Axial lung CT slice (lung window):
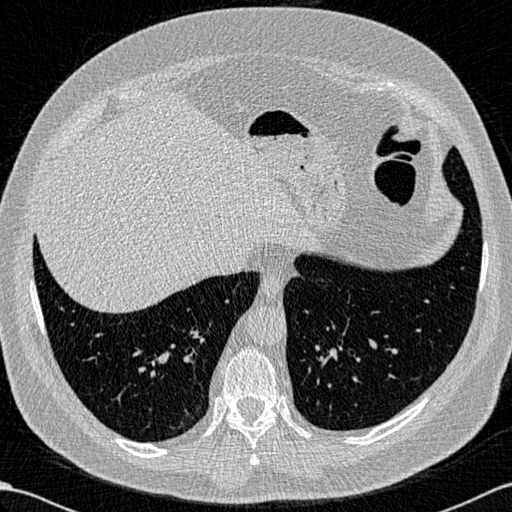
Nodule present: no